Aerial crown-view tile of a tropical tree (Barro Colorado Island, Panama), acquired 20240716:
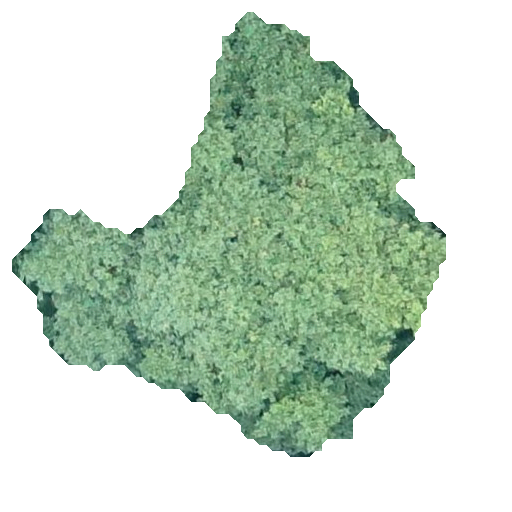
Species: Hieronyma alchorneoides
GBIF accepted scientific name: Hieronyma alchorneoides
Crown area: 160.576 m²